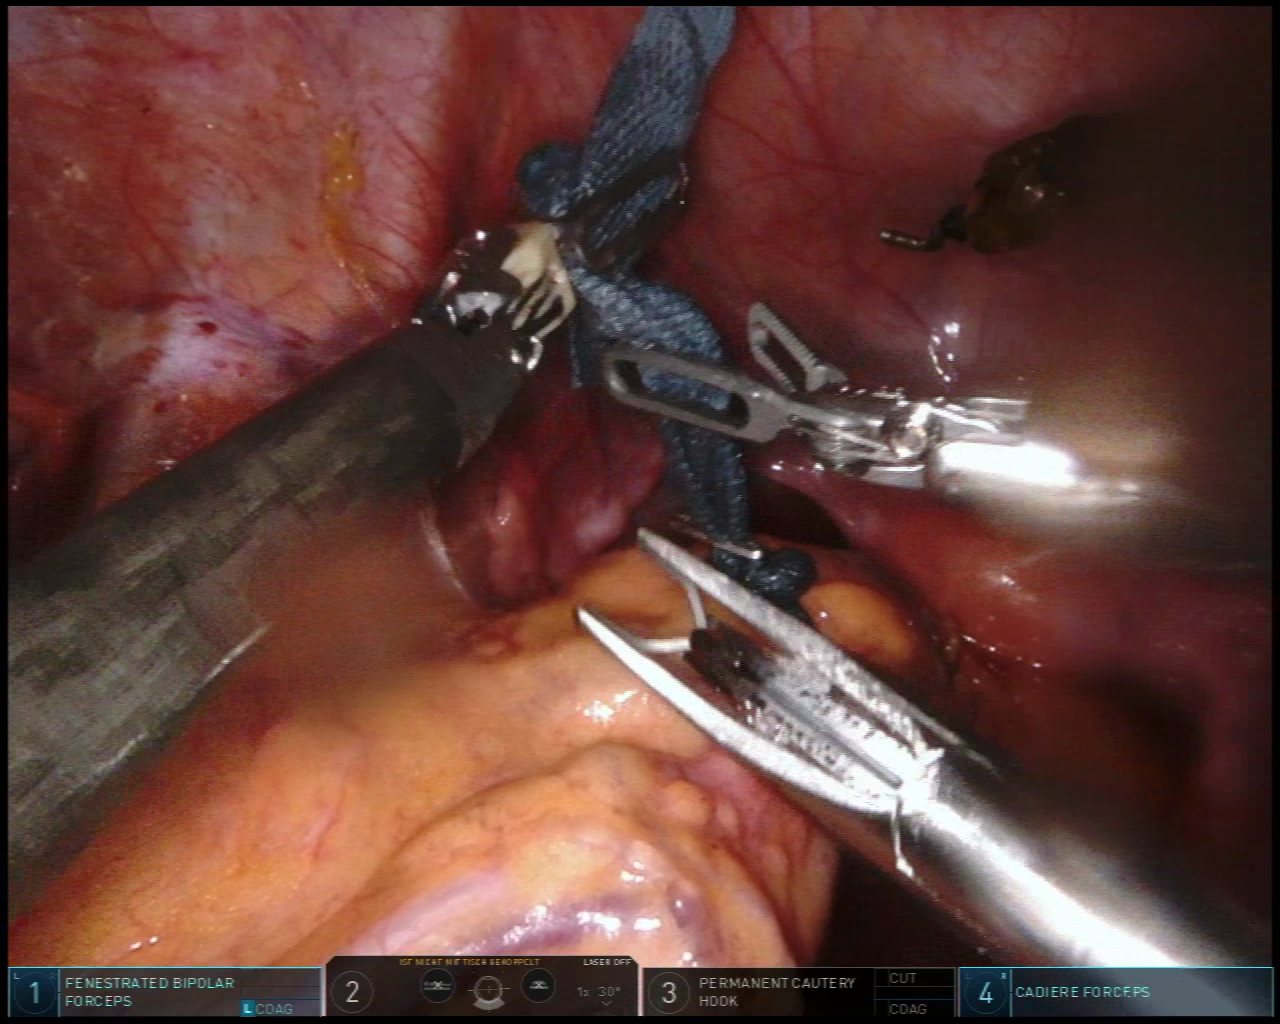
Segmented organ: abdominal_wall
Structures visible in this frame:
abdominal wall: yes
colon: no
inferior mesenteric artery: no
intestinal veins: no
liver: no
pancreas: no
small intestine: no
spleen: no
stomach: no
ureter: no
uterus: yes
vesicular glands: no